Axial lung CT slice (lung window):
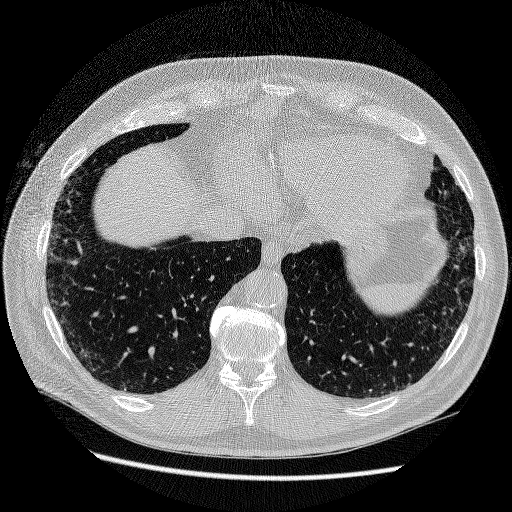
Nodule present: no